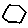
Label: hexagon